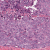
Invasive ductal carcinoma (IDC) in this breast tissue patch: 0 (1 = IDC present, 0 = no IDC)